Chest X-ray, AP view. Patient: 19 years old, sex M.
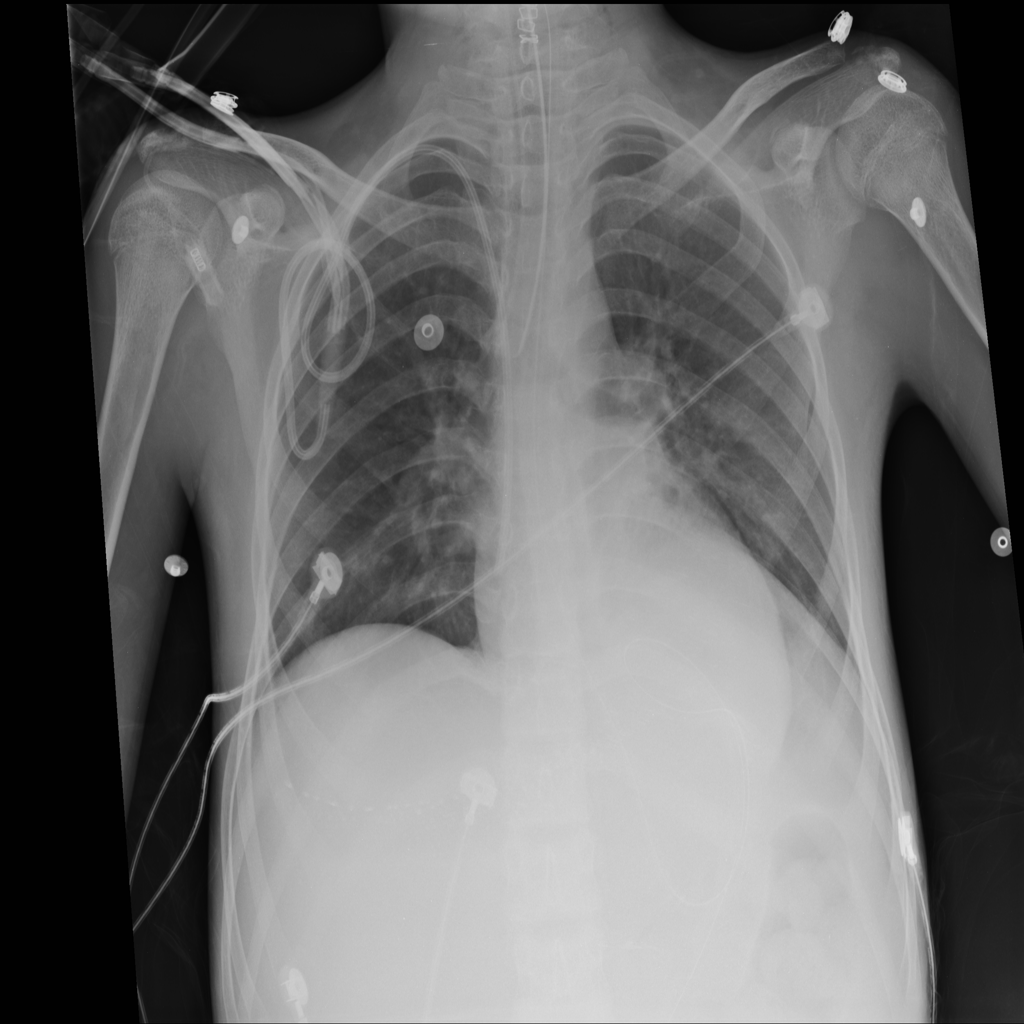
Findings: Atelectasis